RGB frame:
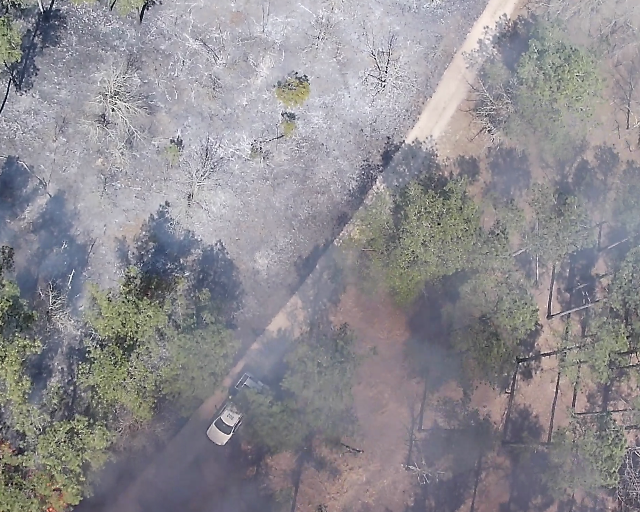
Thermal frame:
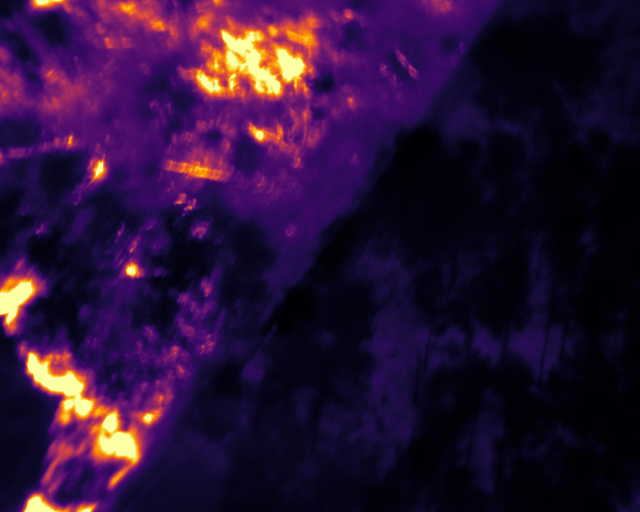
Captured: 2026-02-27 02:42:25
Pixels at or above 80 °C: 35754 (fraction of frame: 0.1091)